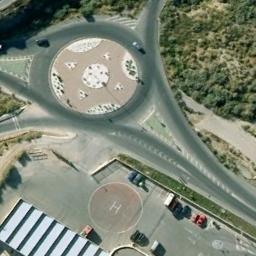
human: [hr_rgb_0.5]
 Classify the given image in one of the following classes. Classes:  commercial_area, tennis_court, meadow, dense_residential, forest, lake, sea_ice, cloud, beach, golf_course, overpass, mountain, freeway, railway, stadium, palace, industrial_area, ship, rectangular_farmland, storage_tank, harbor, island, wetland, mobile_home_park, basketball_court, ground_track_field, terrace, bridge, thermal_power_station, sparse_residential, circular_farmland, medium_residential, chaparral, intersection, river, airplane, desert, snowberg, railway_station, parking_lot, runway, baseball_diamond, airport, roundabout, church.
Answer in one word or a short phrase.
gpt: roundabout